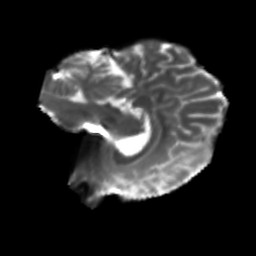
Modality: T2w
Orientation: sagittal
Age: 36
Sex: female
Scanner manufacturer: siemens
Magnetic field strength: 3 T
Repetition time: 5.47 s
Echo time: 0.0854 s